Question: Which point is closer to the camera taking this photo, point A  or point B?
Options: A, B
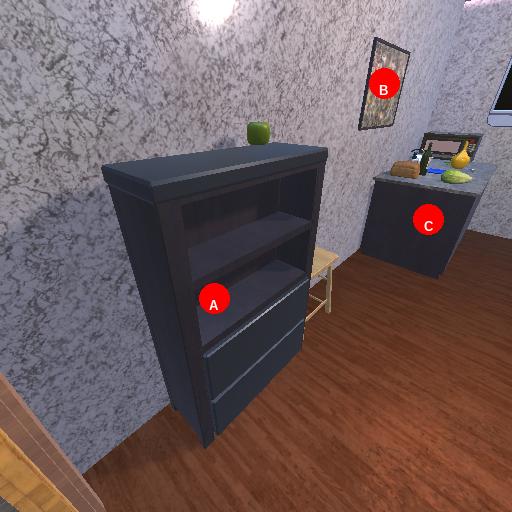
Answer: A